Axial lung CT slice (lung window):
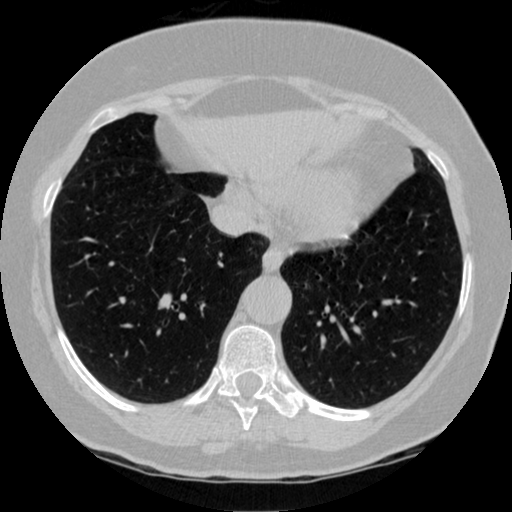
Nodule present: no